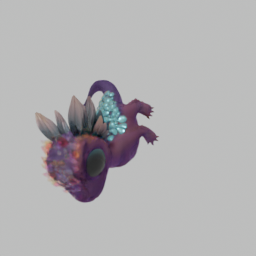
Label: animals